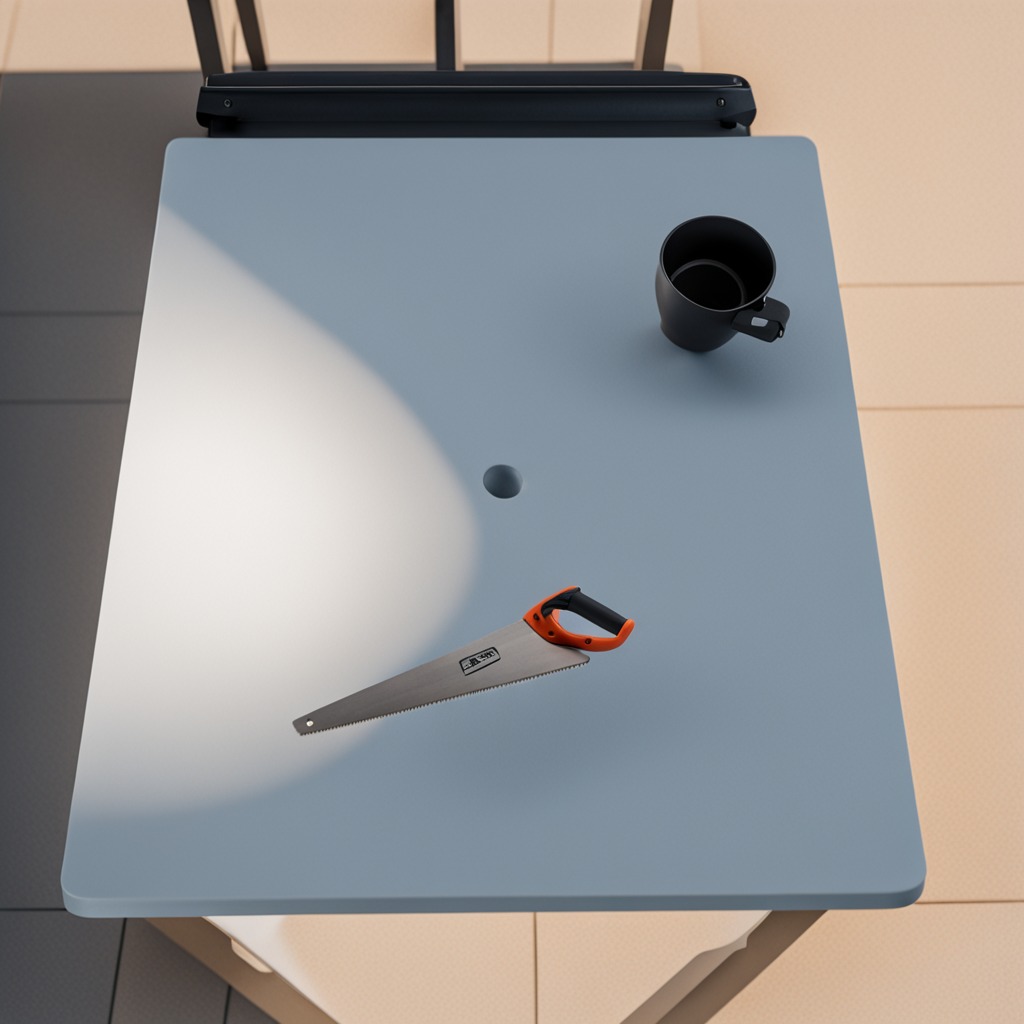
A metal saw lies on a utility table in a temporary outdoor tool station.